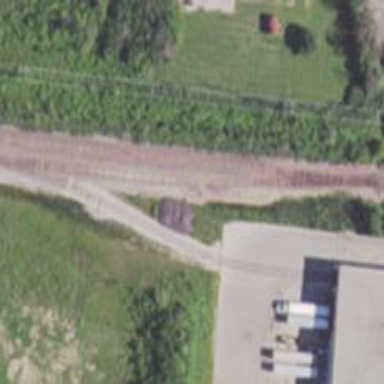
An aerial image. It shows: Railway yard used for servicing trains.